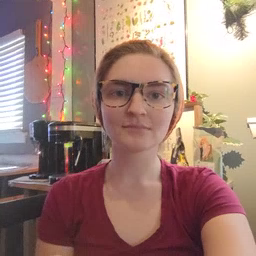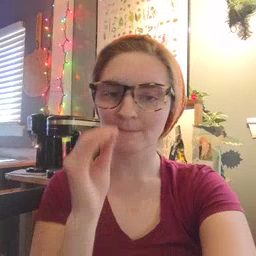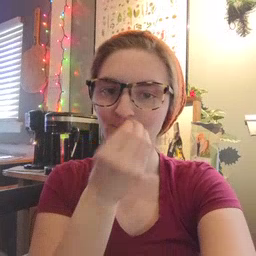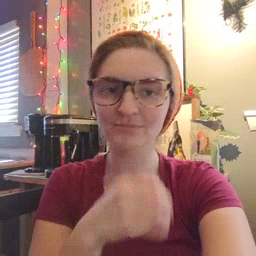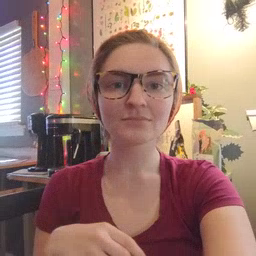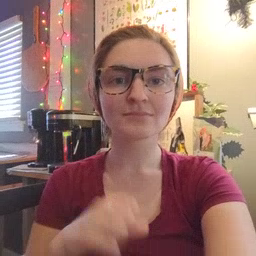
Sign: flower